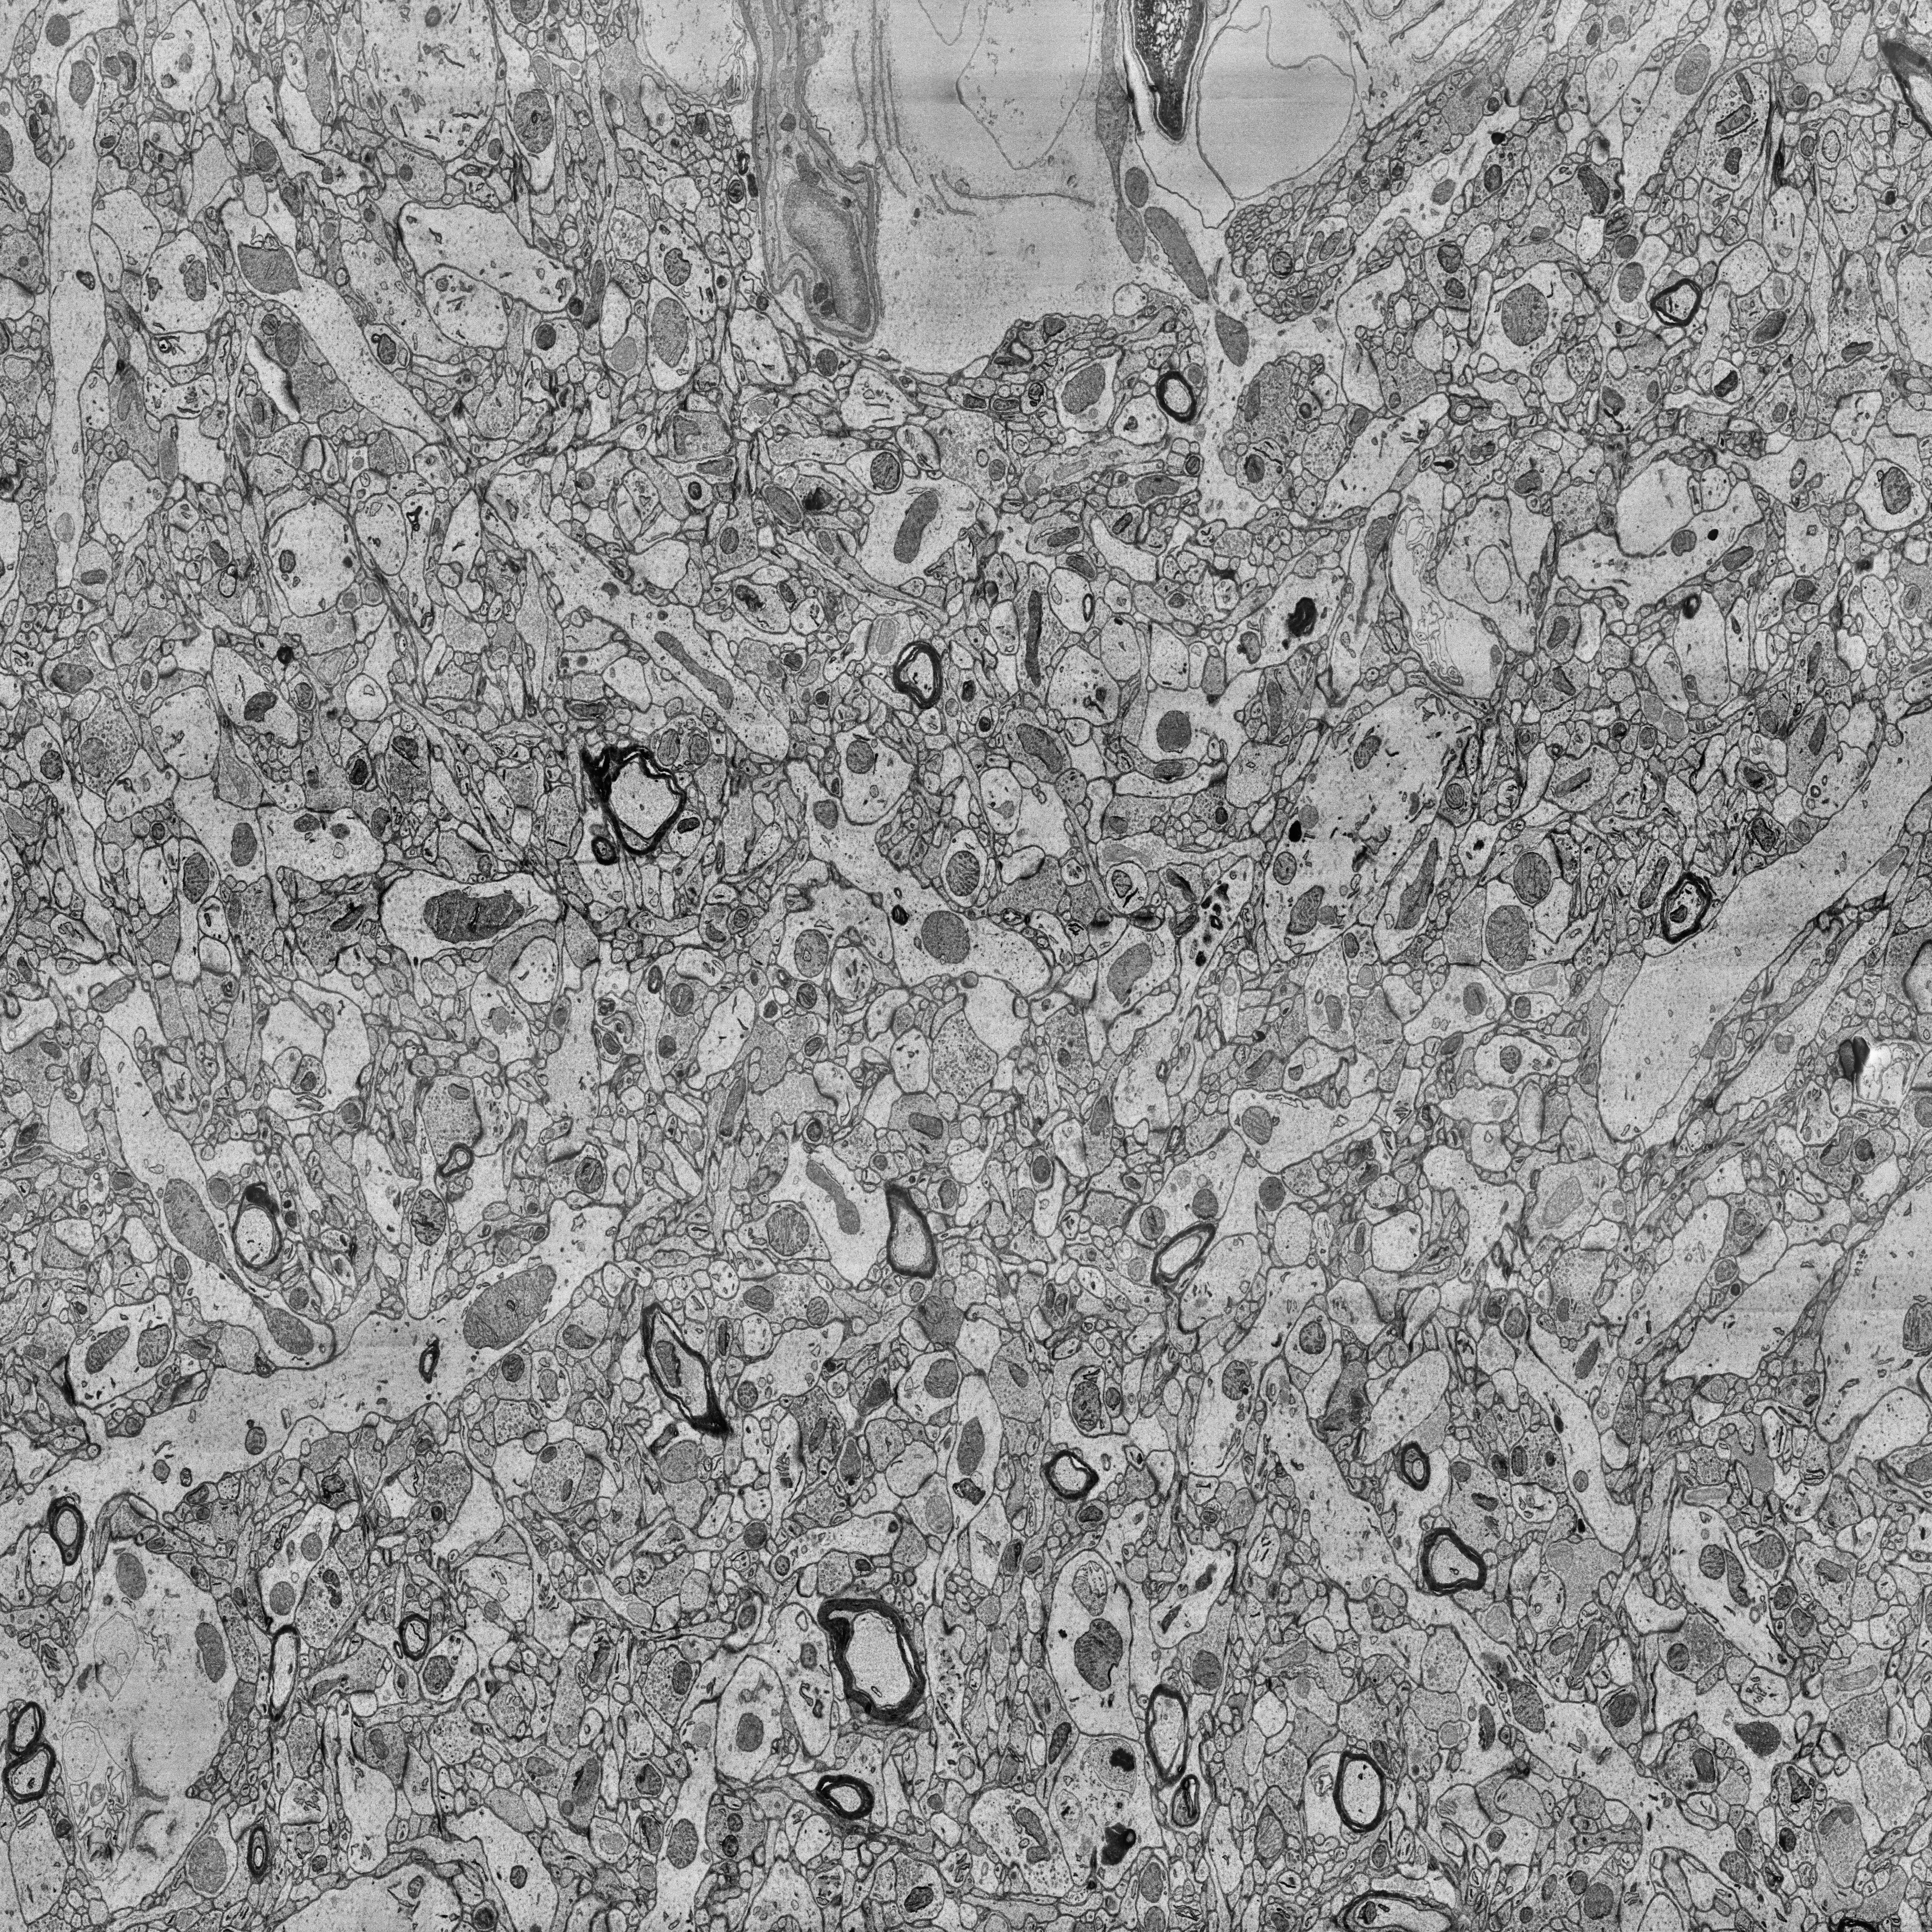
Electron microscopy slice of human cortex tissue
Slice depth (z): 23
Mitochondria instances in slice: 516